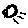
Label: sun